Question: Maybe someone knows how to draw this type of line with bezierpath?

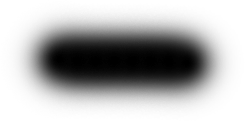
Answer: You can try using the <URL> class to setup a blur around your path. Use 0 as X and Y offsets, and set a large blur before drawing the path.